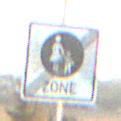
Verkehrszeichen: EndeFussgaengerzone
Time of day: SunriseSunset
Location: Outdoor (Nature)
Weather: PartlyCloudy
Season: NotSpecified
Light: Natural